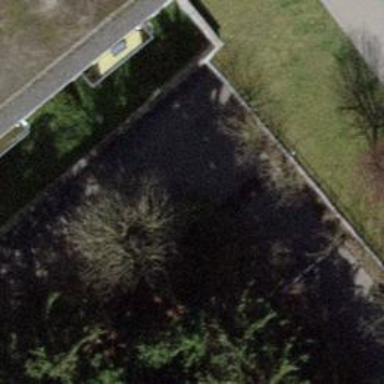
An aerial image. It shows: Swing gate barrier.